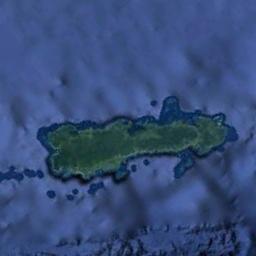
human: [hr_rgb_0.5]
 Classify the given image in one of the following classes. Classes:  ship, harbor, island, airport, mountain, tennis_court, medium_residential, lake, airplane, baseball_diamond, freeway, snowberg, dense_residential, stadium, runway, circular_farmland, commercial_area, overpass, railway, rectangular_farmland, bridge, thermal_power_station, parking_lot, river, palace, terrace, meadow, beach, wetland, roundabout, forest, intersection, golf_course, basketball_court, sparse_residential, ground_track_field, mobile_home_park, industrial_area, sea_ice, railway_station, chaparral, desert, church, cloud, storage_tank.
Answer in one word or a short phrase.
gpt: island